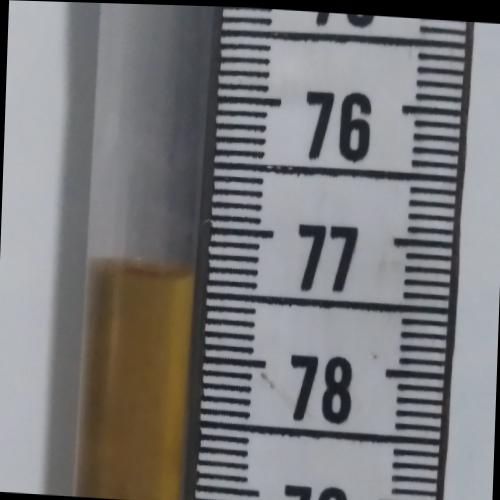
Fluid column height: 77.3 cm